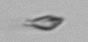
Label: Cryptophyta